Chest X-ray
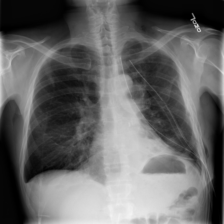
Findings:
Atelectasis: negative
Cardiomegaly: negative
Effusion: negative
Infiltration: negative
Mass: negative
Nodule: negative
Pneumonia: negative
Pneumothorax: positive
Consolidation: negative
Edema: negative
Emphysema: positive
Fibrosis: negative
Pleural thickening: negative
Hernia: negative